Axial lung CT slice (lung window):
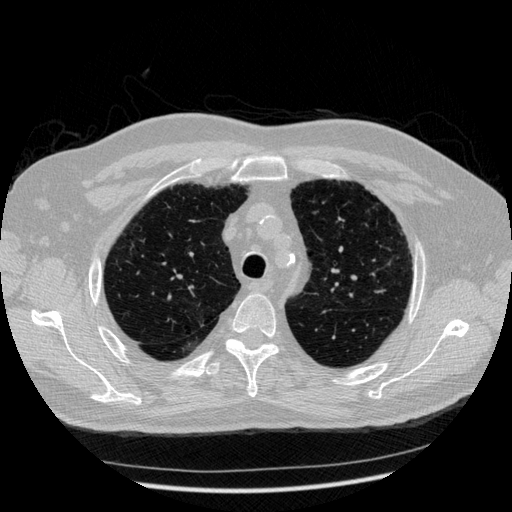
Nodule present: no